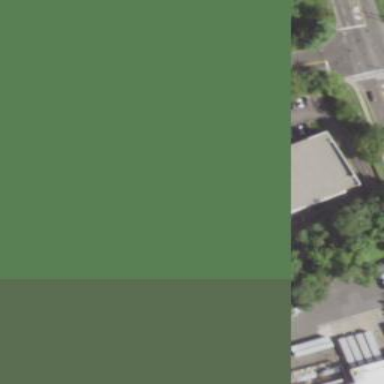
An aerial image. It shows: Building with flat roof.